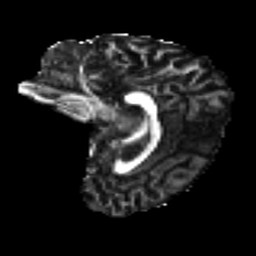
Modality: FA
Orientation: sagittal
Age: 23
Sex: female
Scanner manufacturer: ge
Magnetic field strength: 3 T
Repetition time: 7.8 s
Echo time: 0.0606 s